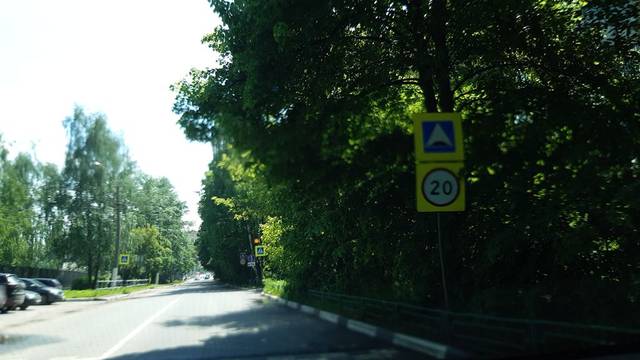
Region: Russia
Coordinates: 55.943, 37.499